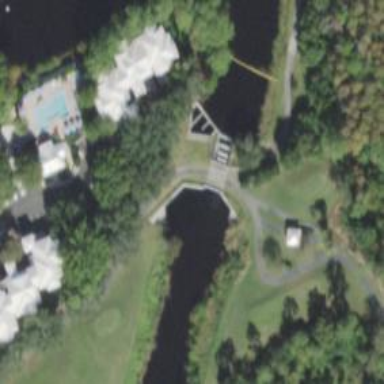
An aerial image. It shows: Bridge over path used as golf cartpath.